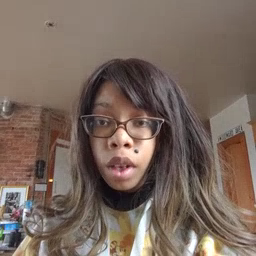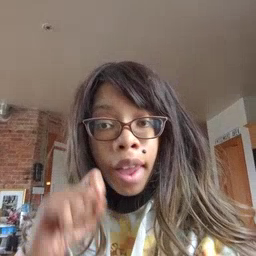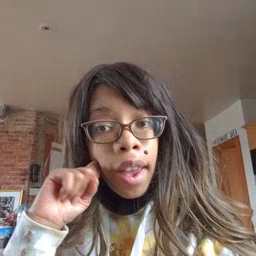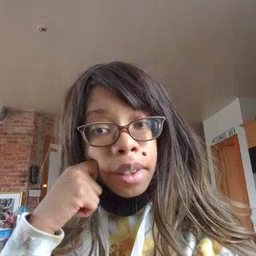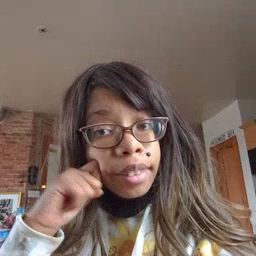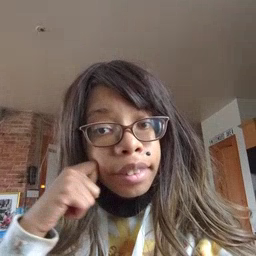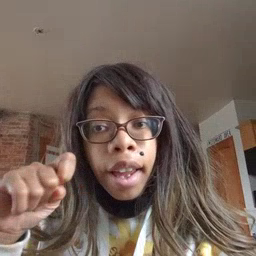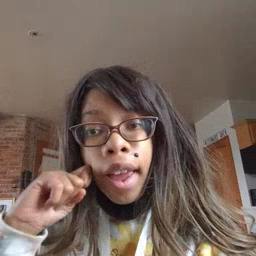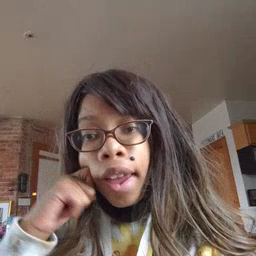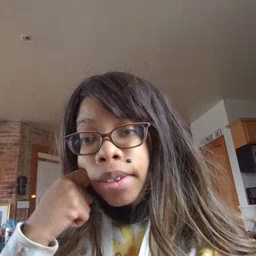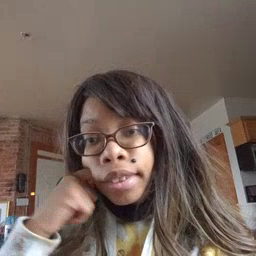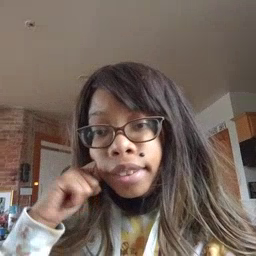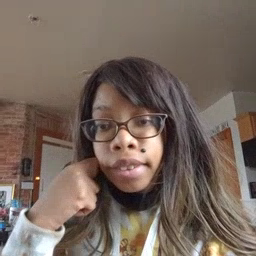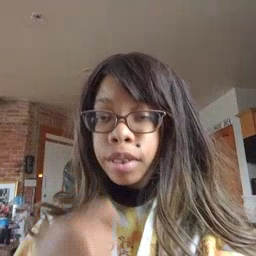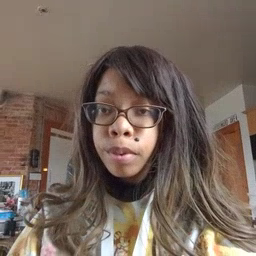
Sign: apple